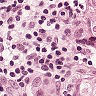
Metastatic tissue present: yes